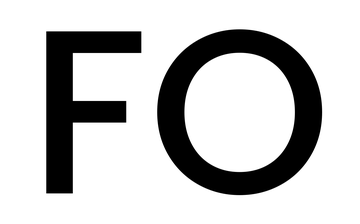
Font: Poppins-Medium